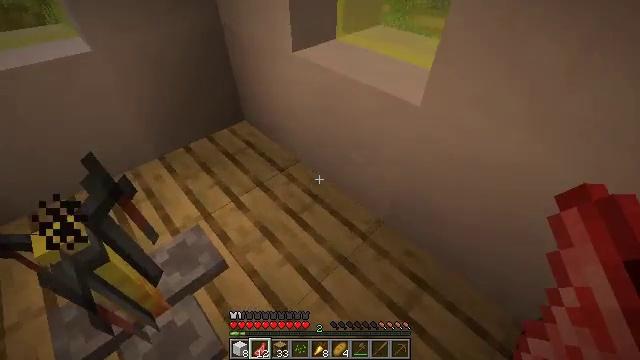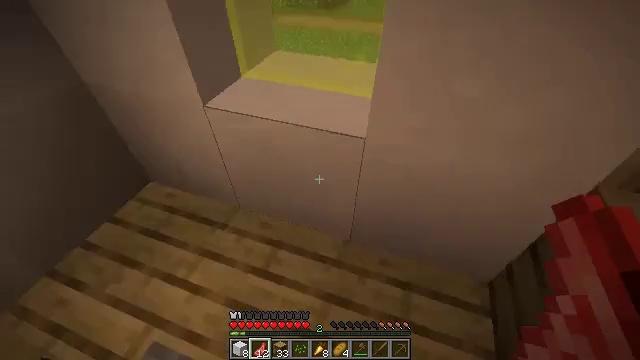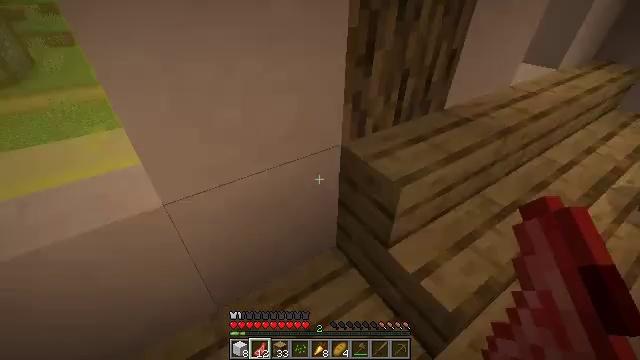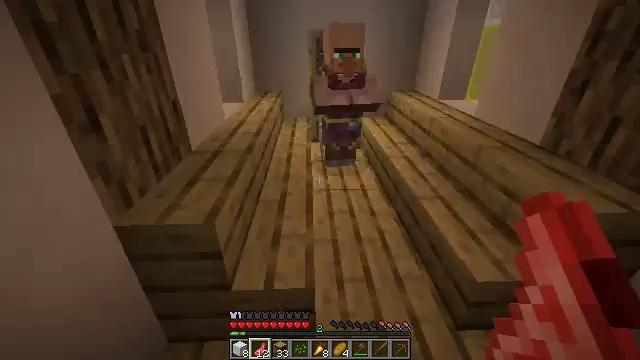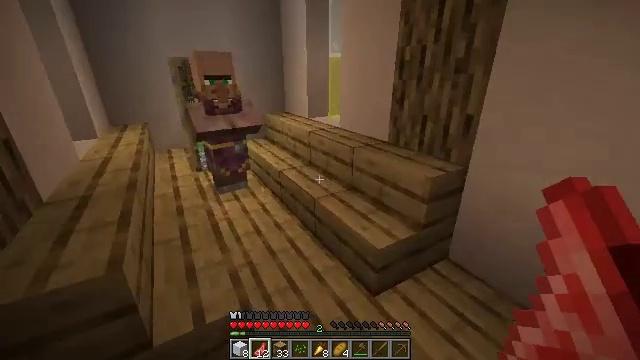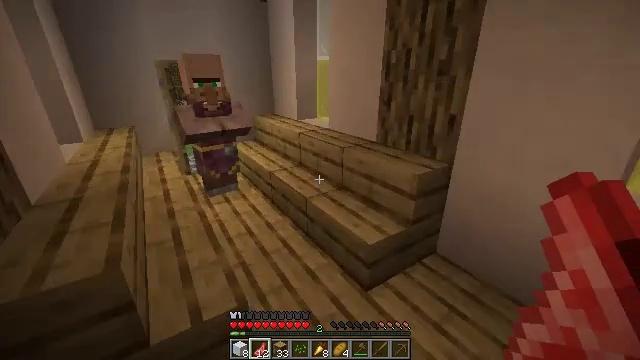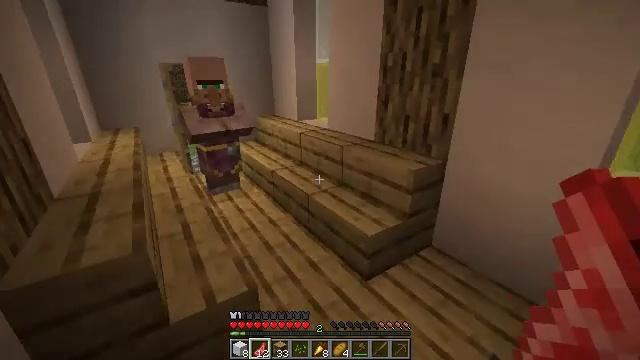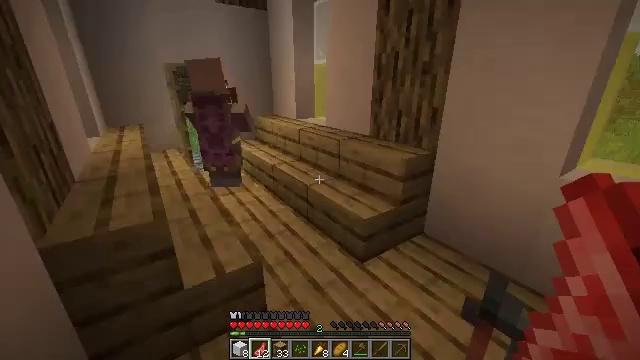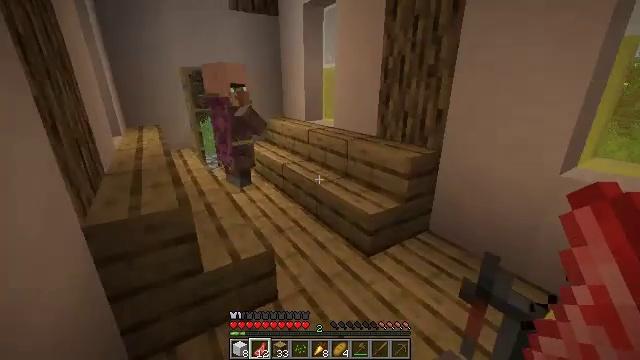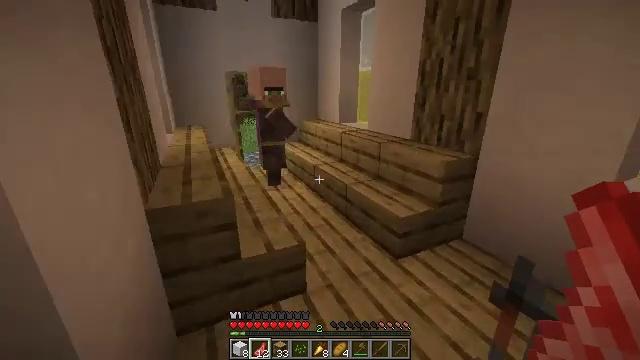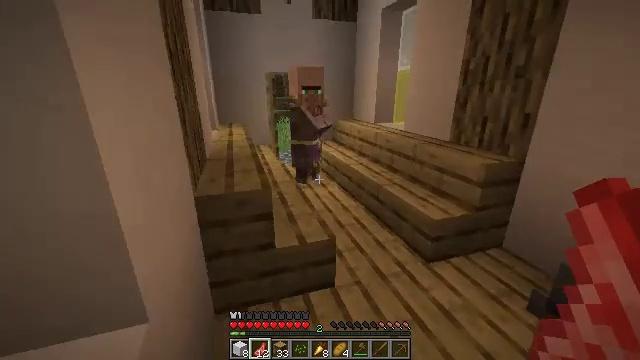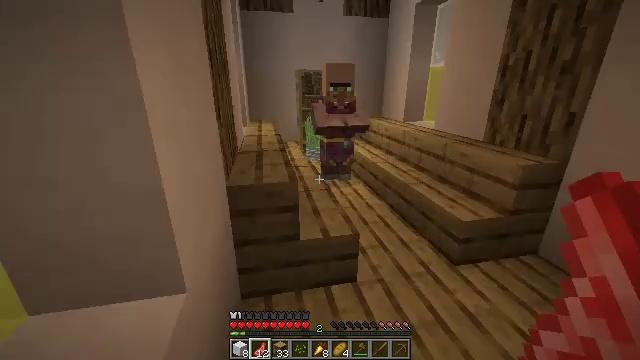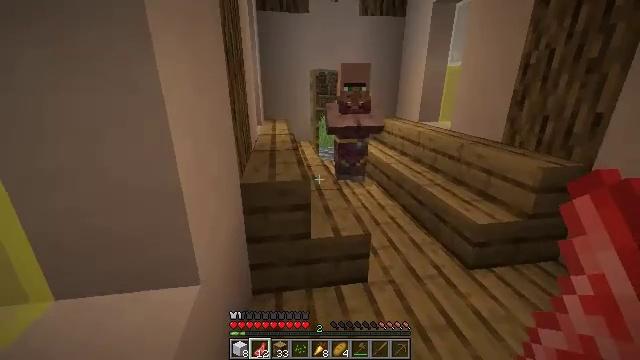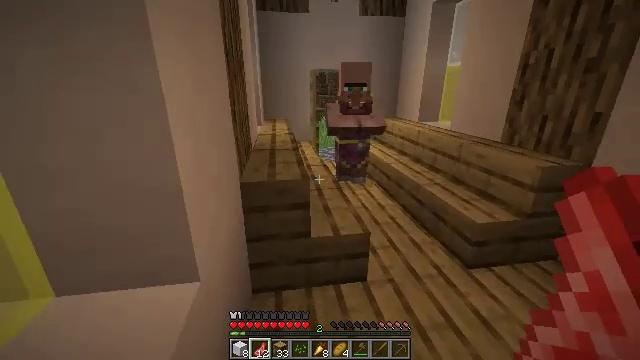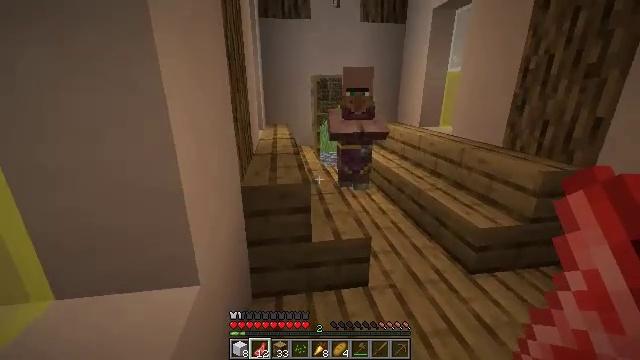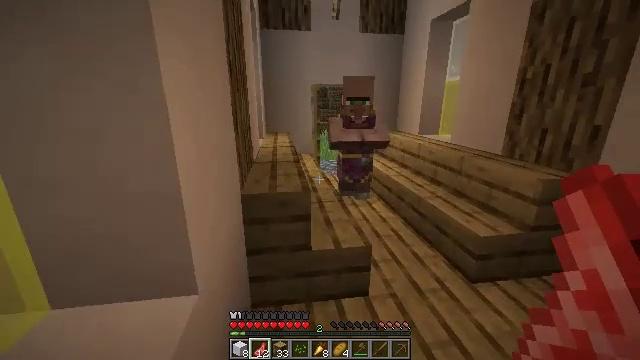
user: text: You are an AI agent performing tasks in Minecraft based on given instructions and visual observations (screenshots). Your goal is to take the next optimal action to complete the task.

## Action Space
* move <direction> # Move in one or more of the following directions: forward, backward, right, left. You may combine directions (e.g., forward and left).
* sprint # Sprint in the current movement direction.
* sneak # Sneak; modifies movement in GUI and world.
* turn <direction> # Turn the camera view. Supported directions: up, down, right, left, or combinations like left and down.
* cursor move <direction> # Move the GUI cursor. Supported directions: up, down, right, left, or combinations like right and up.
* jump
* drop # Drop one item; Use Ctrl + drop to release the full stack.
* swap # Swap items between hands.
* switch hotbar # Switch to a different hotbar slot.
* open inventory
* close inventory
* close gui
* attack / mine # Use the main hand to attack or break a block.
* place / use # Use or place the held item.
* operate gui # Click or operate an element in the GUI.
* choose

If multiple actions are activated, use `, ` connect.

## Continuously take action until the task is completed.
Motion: motion action
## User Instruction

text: Mine the brewing stand from your base.
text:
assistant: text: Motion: move left, turn right
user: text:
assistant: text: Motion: move left, turn right and up
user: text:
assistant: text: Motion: move left, turn right and up
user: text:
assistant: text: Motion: move back and move left, turn right and up
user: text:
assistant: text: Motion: move back, turn right
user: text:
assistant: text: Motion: move back
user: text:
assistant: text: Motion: move back
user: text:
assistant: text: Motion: turn left
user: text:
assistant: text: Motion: turn left
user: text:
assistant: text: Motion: turn left
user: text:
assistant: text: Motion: turn left
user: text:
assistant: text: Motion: turn left
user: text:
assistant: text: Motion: no_op
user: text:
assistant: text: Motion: turn up
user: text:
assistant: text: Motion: turn up
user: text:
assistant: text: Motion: no_op
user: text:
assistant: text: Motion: turn right and up
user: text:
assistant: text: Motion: no_op
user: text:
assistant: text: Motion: no_op
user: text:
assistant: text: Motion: no_op
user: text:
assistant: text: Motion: no_op
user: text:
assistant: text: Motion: turn right and up
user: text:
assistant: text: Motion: turn right and up
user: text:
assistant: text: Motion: turn right and up
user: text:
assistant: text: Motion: turn right and up
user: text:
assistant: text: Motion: turn right
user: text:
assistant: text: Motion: no_op
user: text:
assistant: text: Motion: turn right and down
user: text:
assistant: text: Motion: turn right and down
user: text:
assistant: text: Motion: turn right and down